Question: I need to display div after clicking button over the content. Button that causes displaying dev is not at the top of the page (you have to scroll down). But overlay div displays wrong, like on the picture. How can I modify the code to display the overlay div always in the middle of the page.

HTML:
'''
<div id="rating_overlay"></div>
<div id="rating_content">
<div class="overlay_exit">
<a href="javascript:void(0)" onmousedown="toggleOverlay()" title="Zavrit">
<i class="fa fa-times fa-2x"></i>
</a>
</div>
<h2>Pridat hodnoceni</h2>
<div id="profil_add_rating">
<!-- Content -->
</div>
</div>
<div id="rating_wrapper"></div>
<script type="text/javascript">
function toggleOverlay() {
var overlay = document.getElementById('rating_overlay');
var specialBox = document.getElementById('rating_content');
overlay.style.opacity = .8;
if (overlay.style.display == "block") {
overlay.style.display = "none";
specialBox.style.display = "none";
} else {
overlay.style.display = "block";
specialBox.style.display = "block";
}
}
</script>
'''
CSS:
'''
#rating_overlay {
display: none;
z-index: 2;
background: #000;
position: fixed;
width: 100%;
height: 100%;
top: 0px;
left: 0px;
text-align: center;
}
#rating_content {
display: none;
position: relative;
z-index: 3;
padding: 16px;
margin: 150px auto 0px auto;
width: 500px;
height: 260px;
background: #FFF;
text-align: left;
}
#rating_wrapper {
position:absolute;
top: 0px;
left: 0px;
padding-left:24px;
}
'''
The solution with 'position: fixed' works, but I will use <URL>.
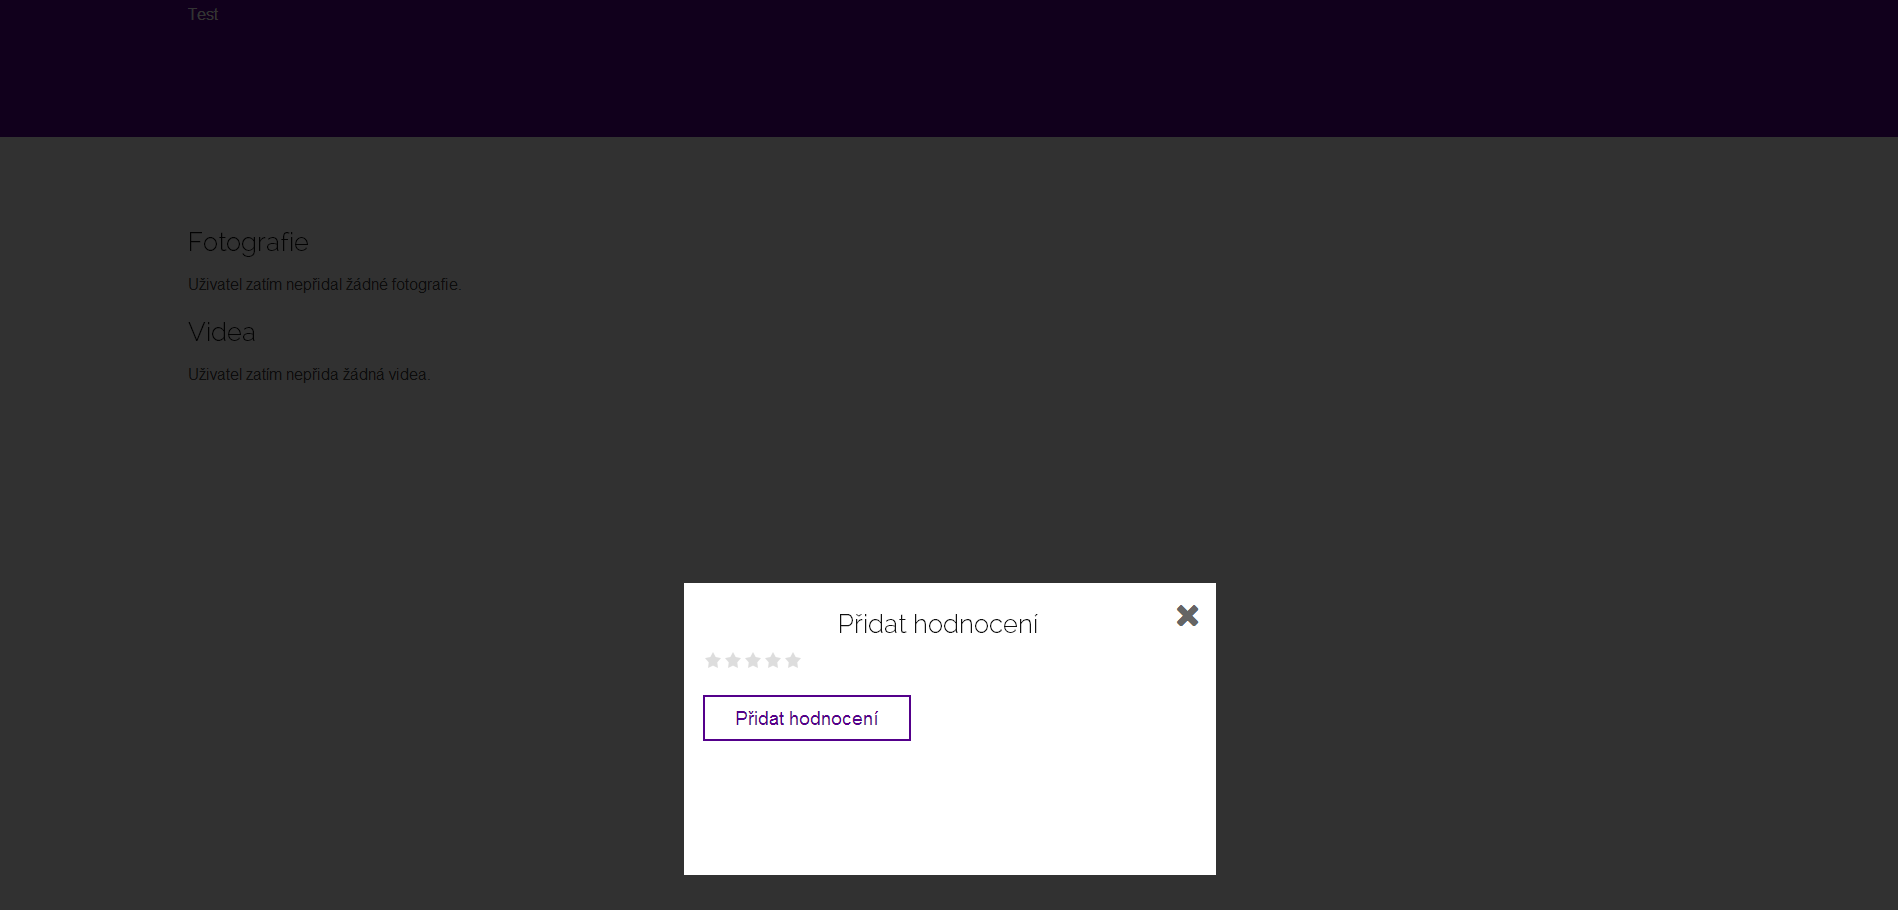
Answer: CSS' 'position: fixed;' is your friend
Position fixed says "put this element in the absolute position according to the window"
CSS for "always on top & center(horizontaly) could be:
'''
#rating_wrapper{
position: fixed;
top: 0;
left: 50%;
width: 200px;
margin-left: -100px;
}
'''
jsfiddle showcase: <URL>
CZ: fixni pozice je popsana i na jakpsatwebu ;) <URL>